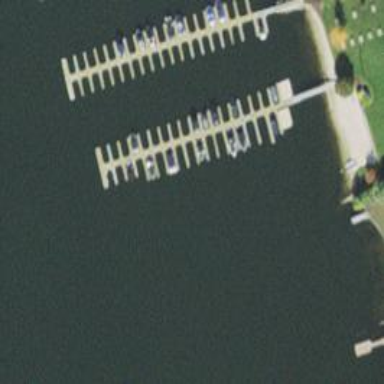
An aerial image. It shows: Man-made pier.